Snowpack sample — Buffalo Mountain, Silverthorne, Colorado, USA (2/22/26, 2:02 PM MST)
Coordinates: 39.622, -106.113
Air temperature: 33 °F
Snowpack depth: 63 cm
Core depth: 10 cm
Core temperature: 30.2 °F
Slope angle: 11°, slope face: 116°
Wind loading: low
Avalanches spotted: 0
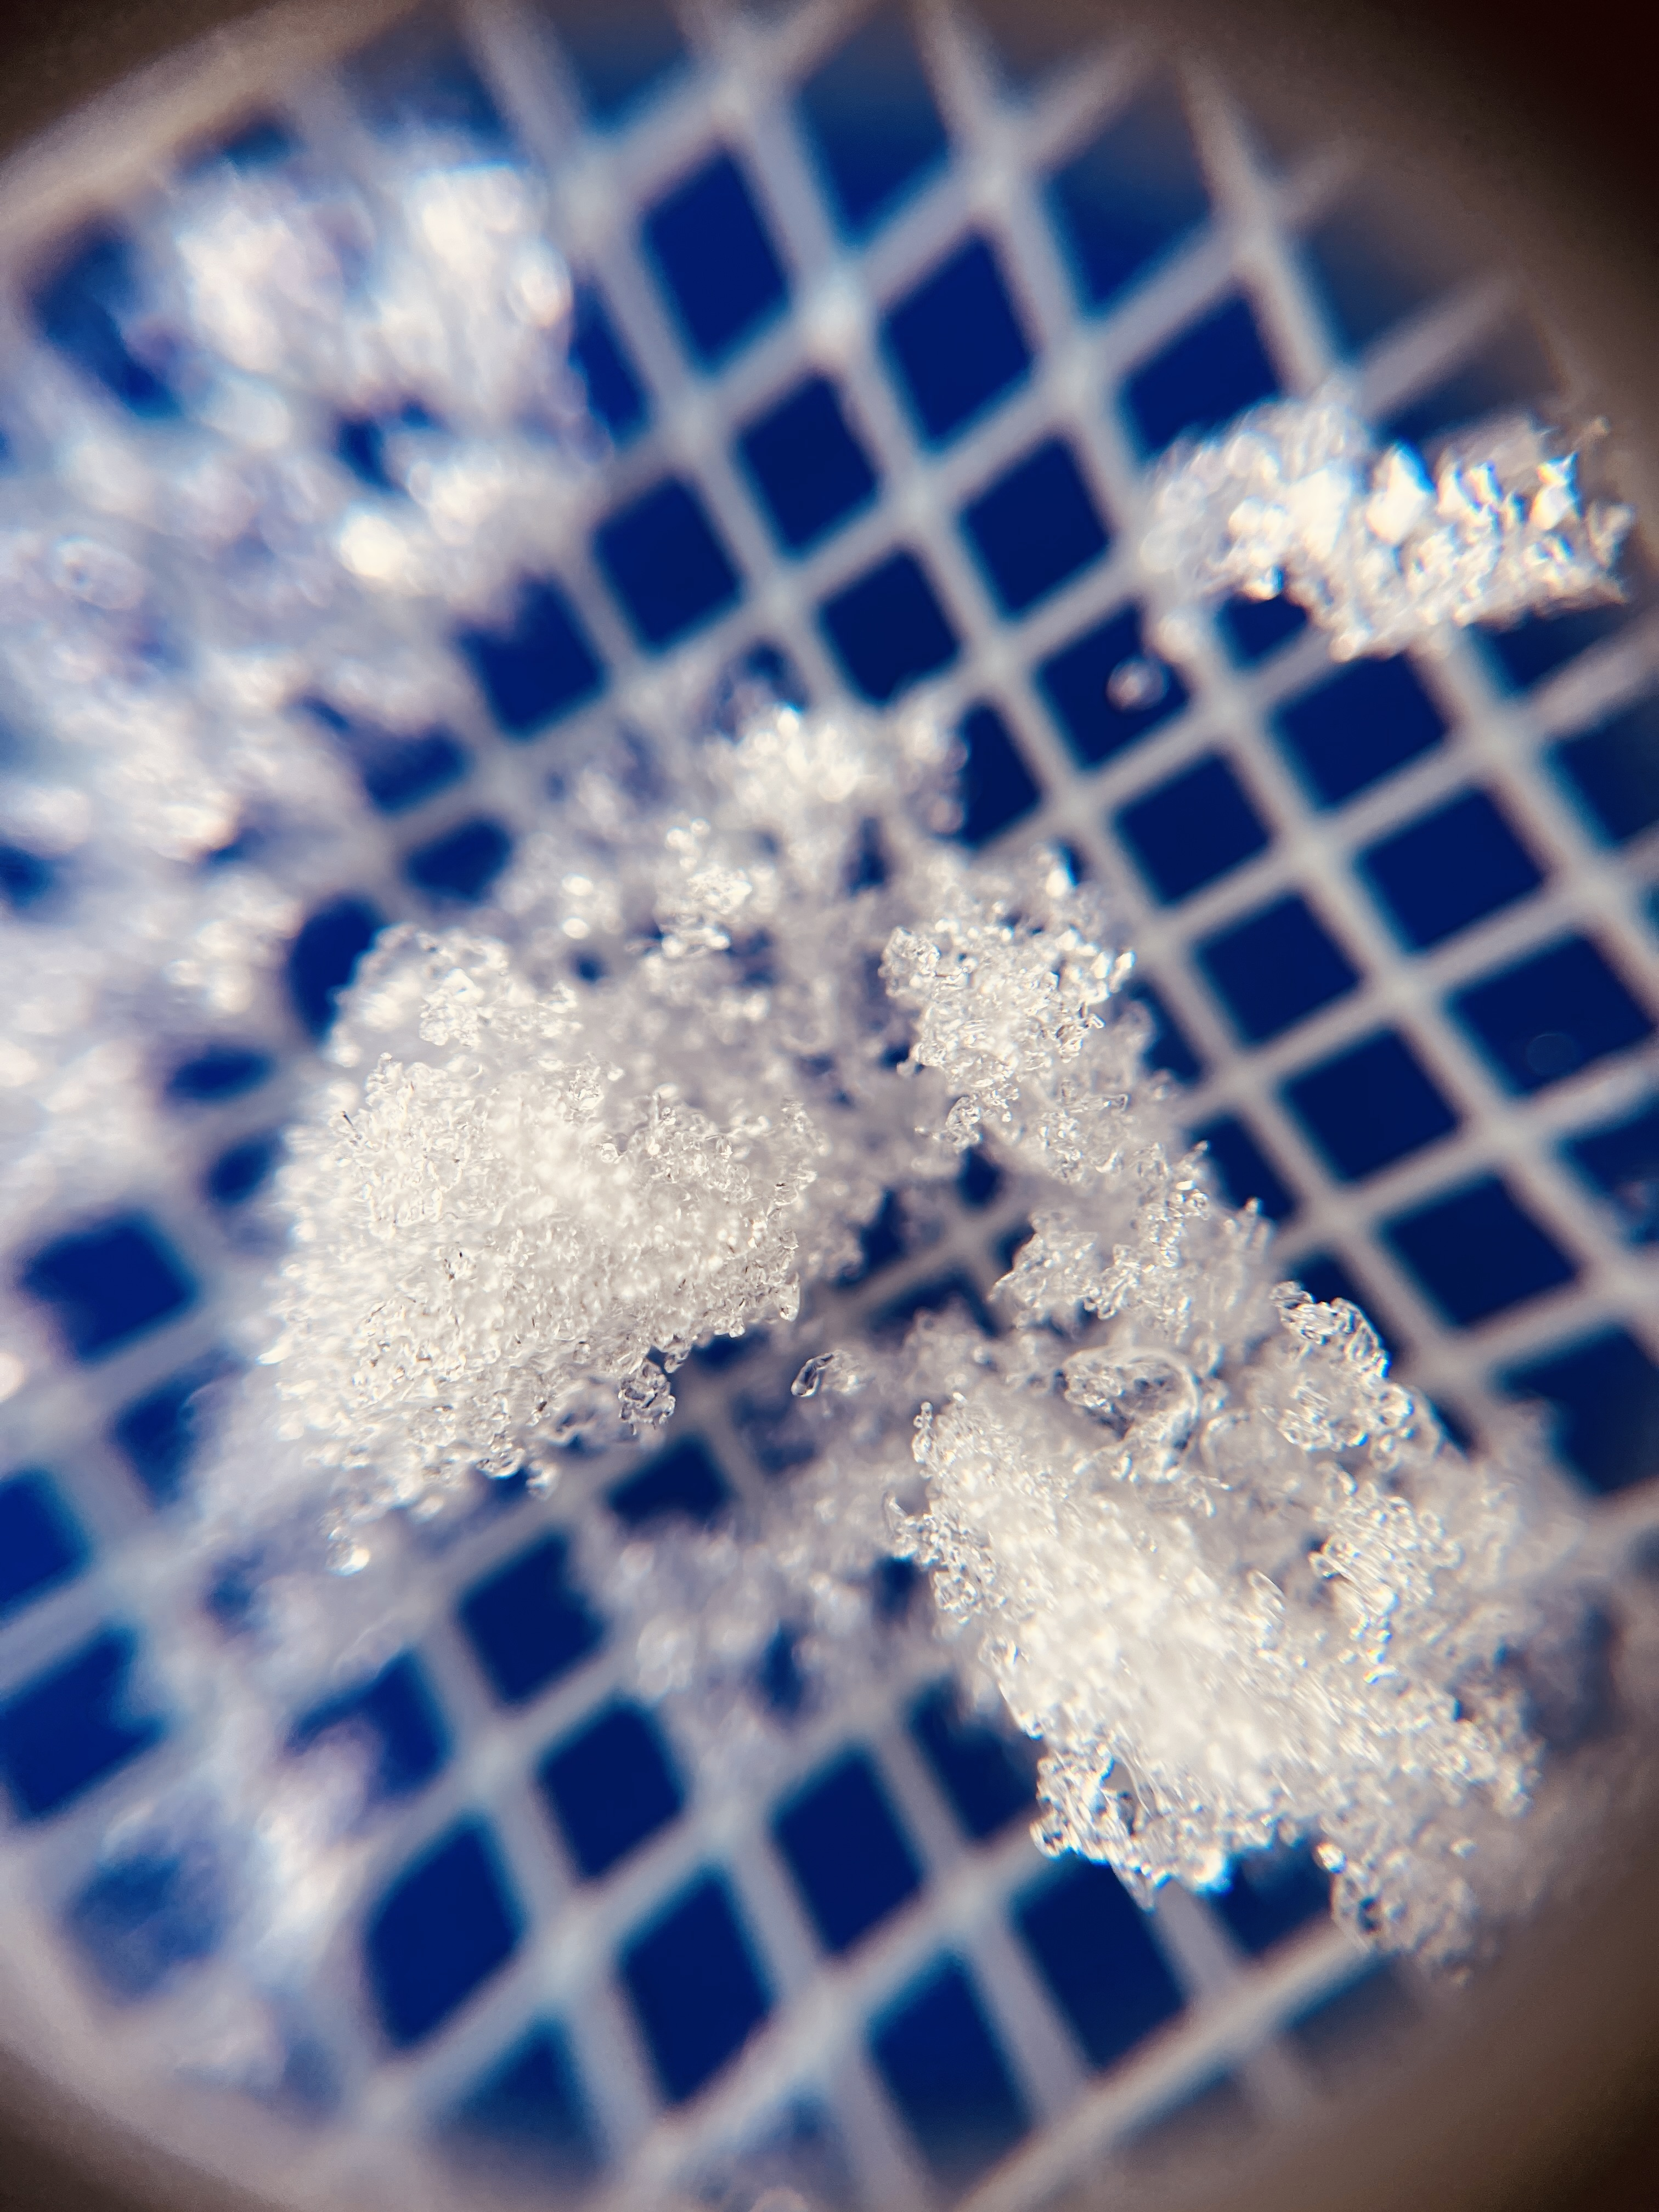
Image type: magnified_profile
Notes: In a firebreak similar to site 1, minimal wind loading with no spotted avalanches (not many faces in view though)